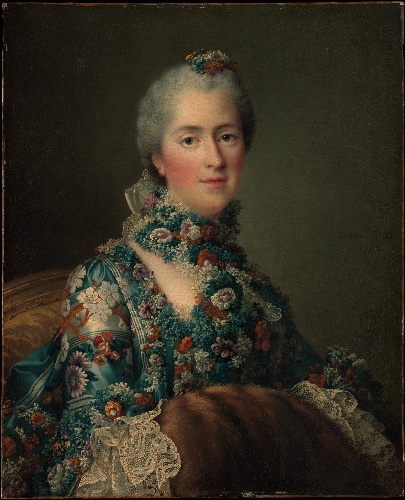
Title: Madame Sophie de France (1734–1782)
Artist: François Hubert Drouais
Artist bio: French, Paris 1727–1775 Paris
Date: 1762
Object type: Painting
Classification: Paintings
Medium: Oil on canvas
Dimensions: 25 5/8 x 20 7/8 in. (65.1 x 53 cm)
Department: European Paintings
Credit line: Gift of Barbara Lowe Fallass, 1964
Accession year: 1964
Repository: Metropolitan Museum of Art, New York, NY
Tags: Portraits|Women